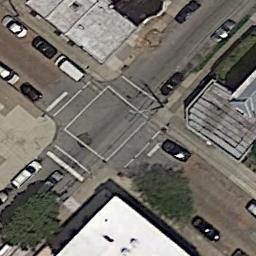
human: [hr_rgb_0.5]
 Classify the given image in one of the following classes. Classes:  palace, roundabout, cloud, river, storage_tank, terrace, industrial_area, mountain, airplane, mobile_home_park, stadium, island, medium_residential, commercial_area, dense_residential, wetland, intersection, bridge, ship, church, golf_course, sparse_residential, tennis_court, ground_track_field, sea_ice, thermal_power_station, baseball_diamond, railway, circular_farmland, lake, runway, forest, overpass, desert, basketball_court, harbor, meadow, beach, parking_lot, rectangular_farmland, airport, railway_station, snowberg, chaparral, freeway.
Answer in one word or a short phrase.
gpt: intersection